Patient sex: M
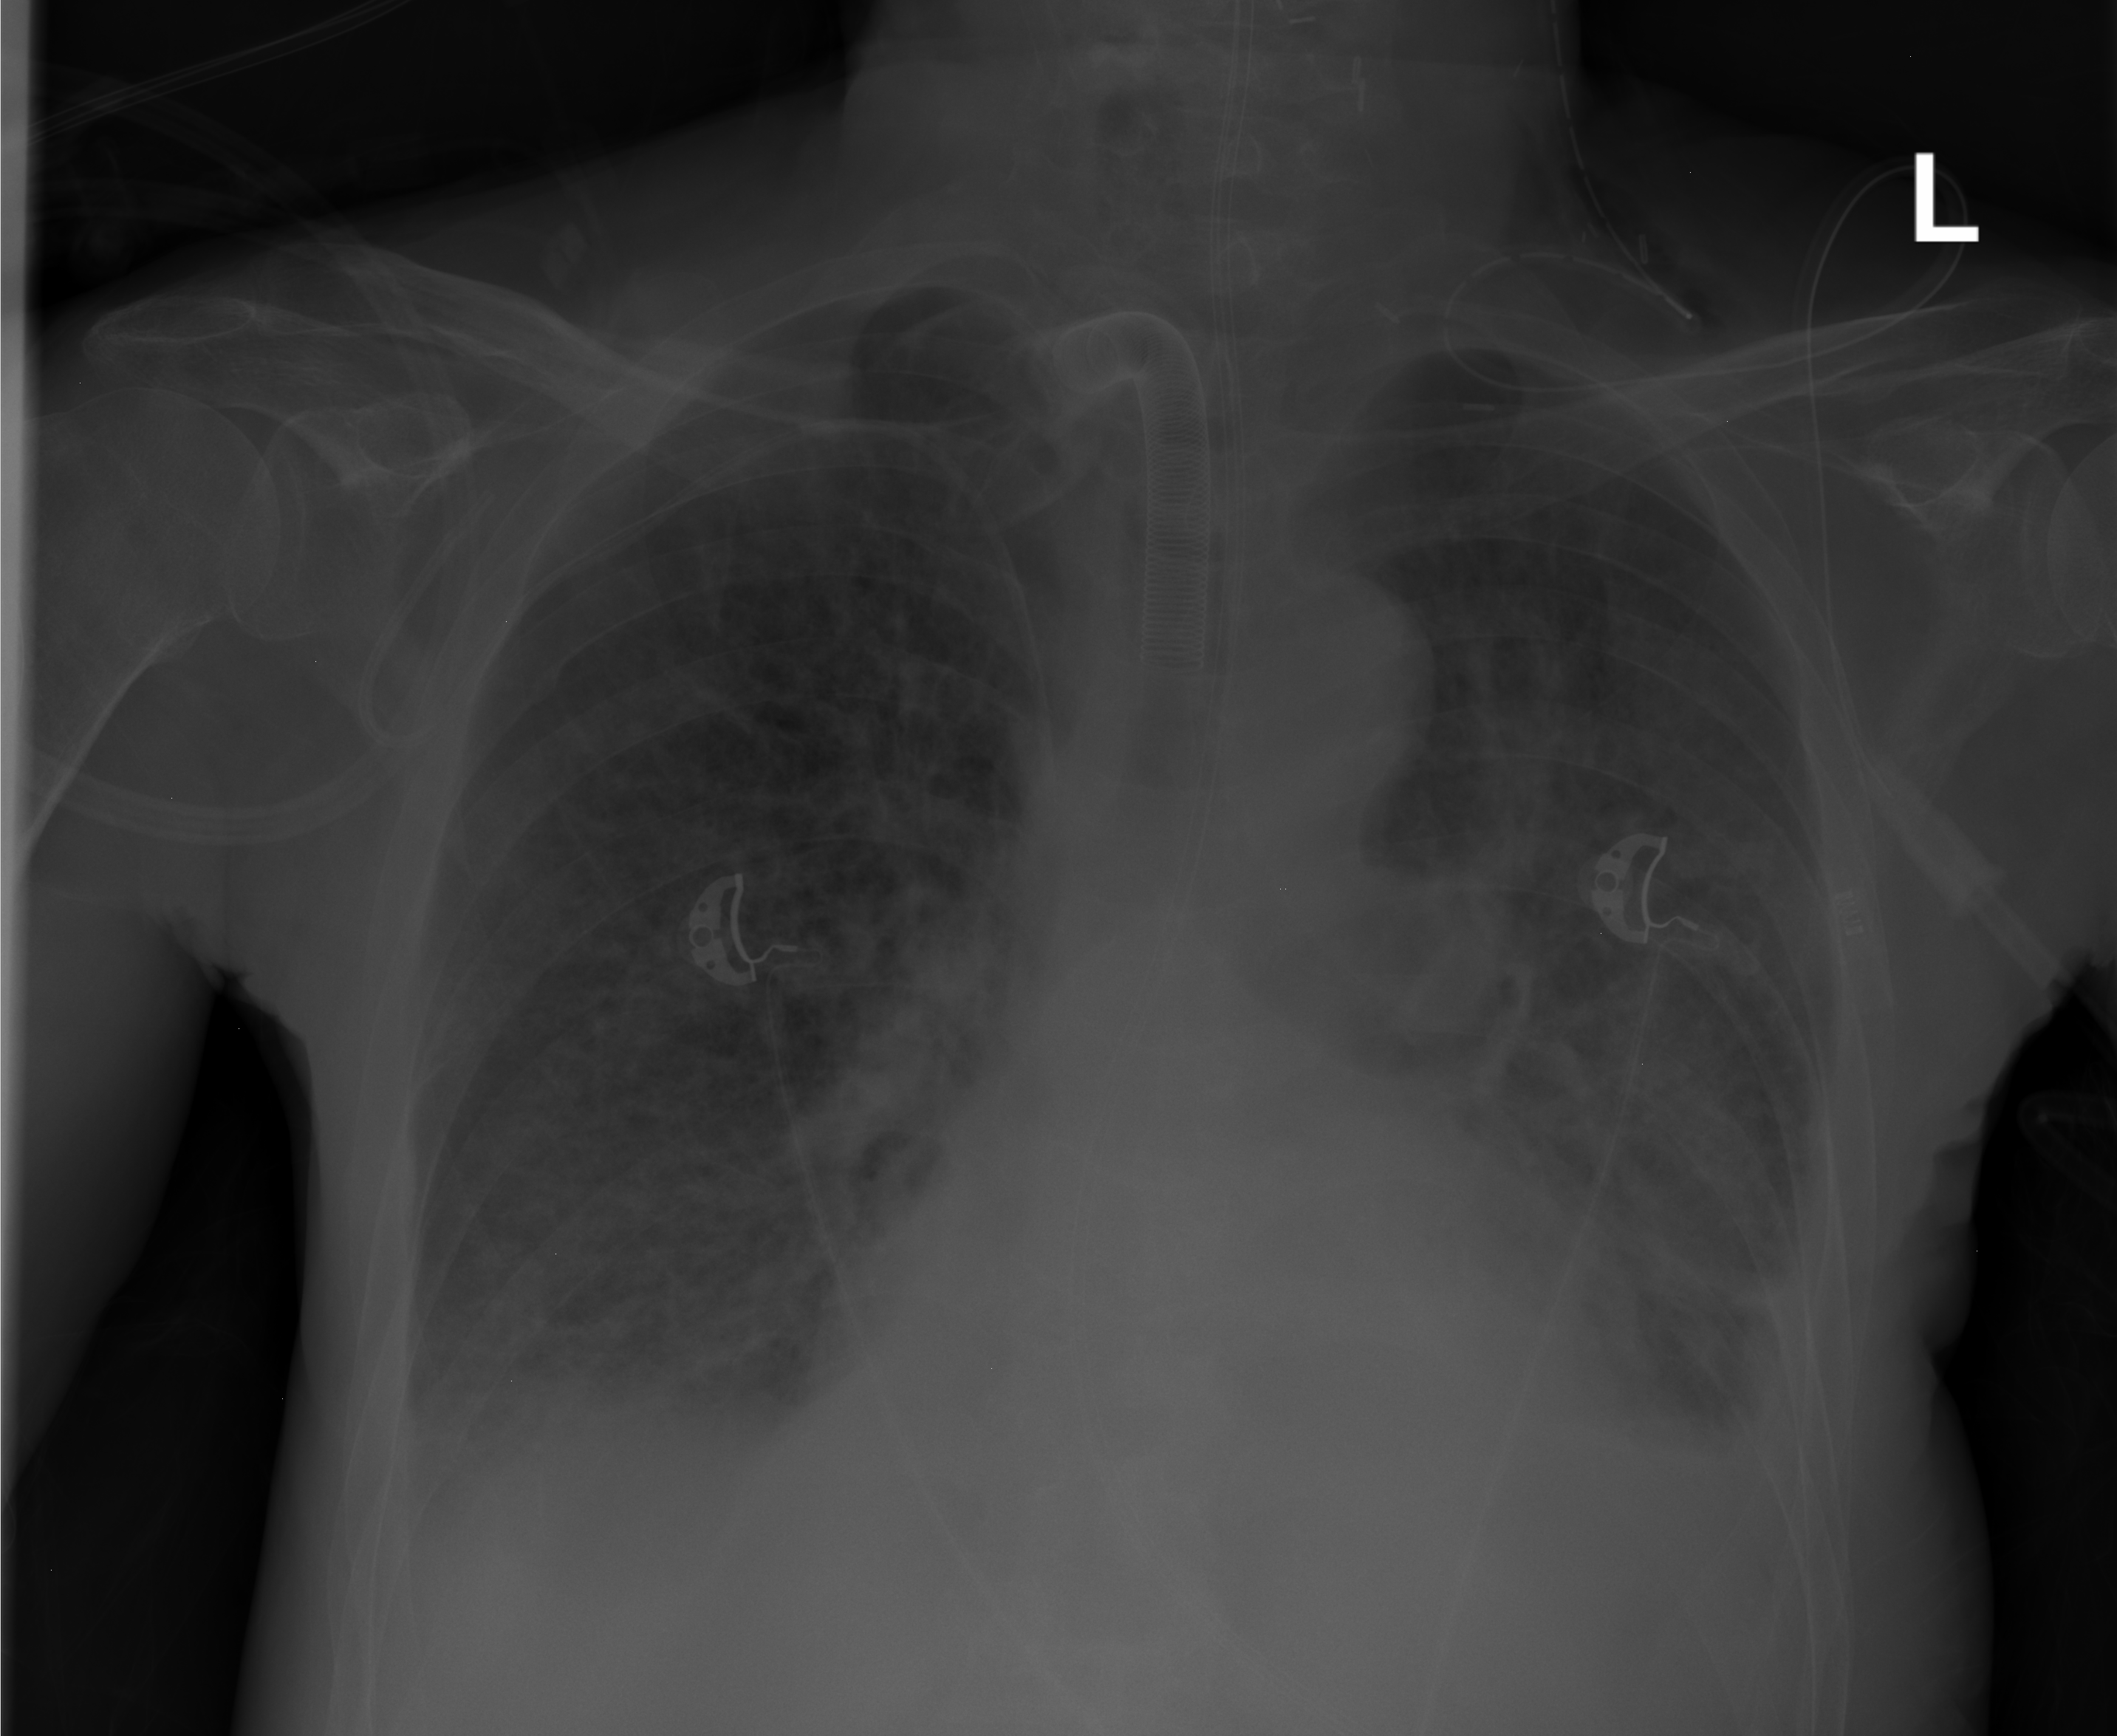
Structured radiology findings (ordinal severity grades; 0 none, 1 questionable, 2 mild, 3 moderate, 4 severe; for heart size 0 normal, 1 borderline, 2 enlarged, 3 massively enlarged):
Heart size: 0
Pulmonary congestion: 2
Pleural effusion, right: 2
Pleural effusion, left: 2
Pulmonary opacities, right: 0
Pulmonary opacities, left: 0
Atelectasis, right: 0
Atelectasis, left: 2